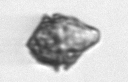
Label: Kryptoperidinium_triquetrum